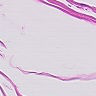
Metastatic tissue present: no